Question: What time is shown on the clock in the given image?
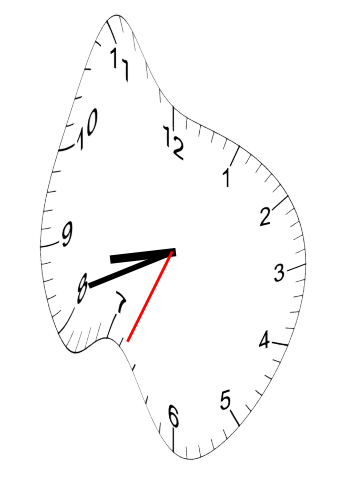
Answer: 08:41:34